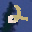
Label: 2